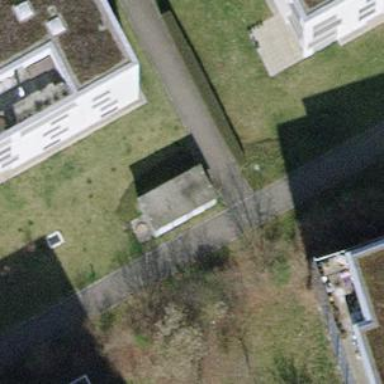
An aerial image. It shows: Sidewalk along the footway.